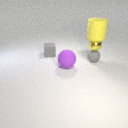
large yellow rubber cylinder above small yellow metal sphere